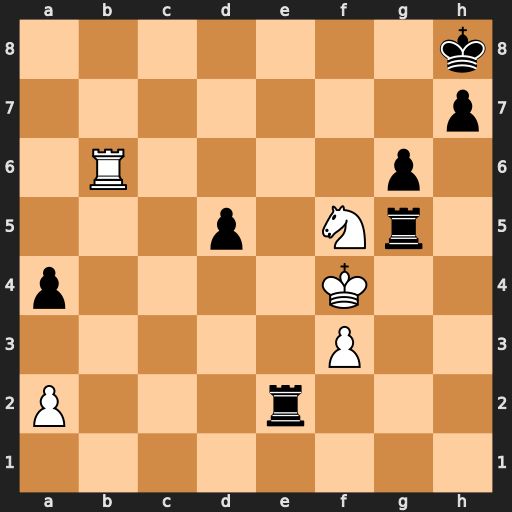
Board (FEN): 7k/7p/1R4p1/3p1Nr1/p4K2/5P2/P3r3/8
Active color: w
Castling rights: -
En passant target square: -
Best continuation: Rb8+ Re8 Rxe8#